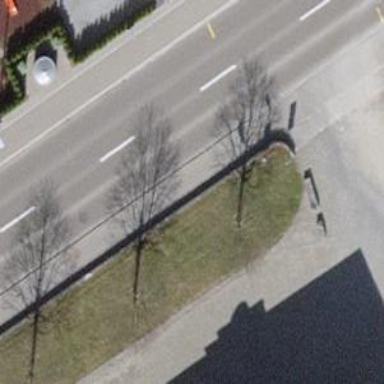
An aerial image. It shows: Bus stop with platform for public transport.